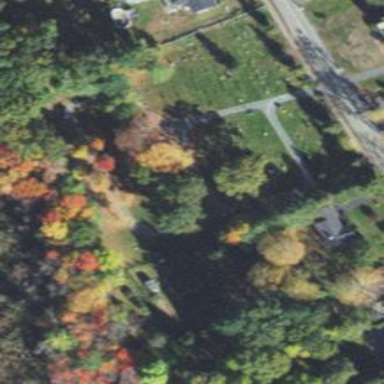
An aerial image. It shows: Cemetery with historical significance.